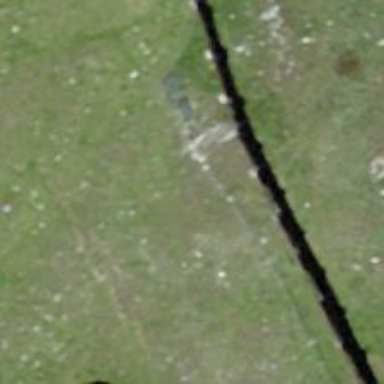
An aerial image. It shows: Fence is in the image.